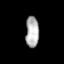
Tissue: prostate
Cell type: T cells
Senescence score: 0.6861
Nuclear area (px): 401
Mean DAPI intensity: 176.454